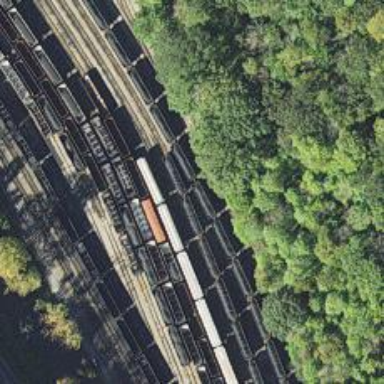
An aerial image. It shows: Railway siding with rails.